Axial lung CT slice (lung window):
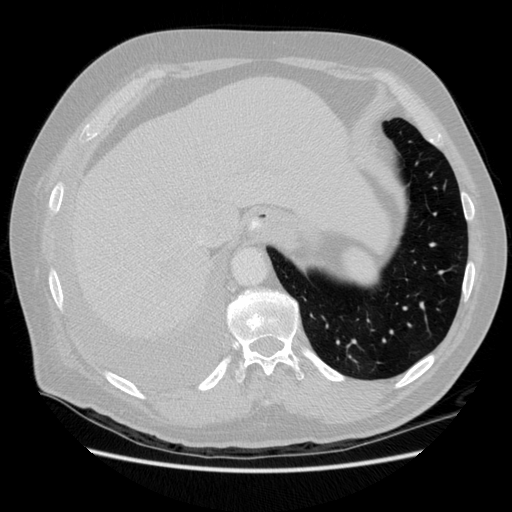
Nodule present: no